Question: Error trying to
assignment objects in javascript

'''
let info = {
ID: '',
}
let ids = ["0", "1", "2", "3", "4"]
ids.forEach((i) => {
info.ID = i
console.log(info)
});
'''
I expect the output of this code to be an object info with ID 1 to 4, but the actual output is info.ID = 4
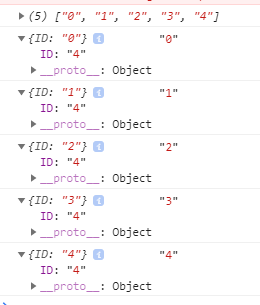
Answer: You do not need the object. Simply use map on the array:
'''
let ids = ["0", "1", "2", "3", "4"]
let info = ids.map(i => ({ID: i}));
console.log(info);
'''